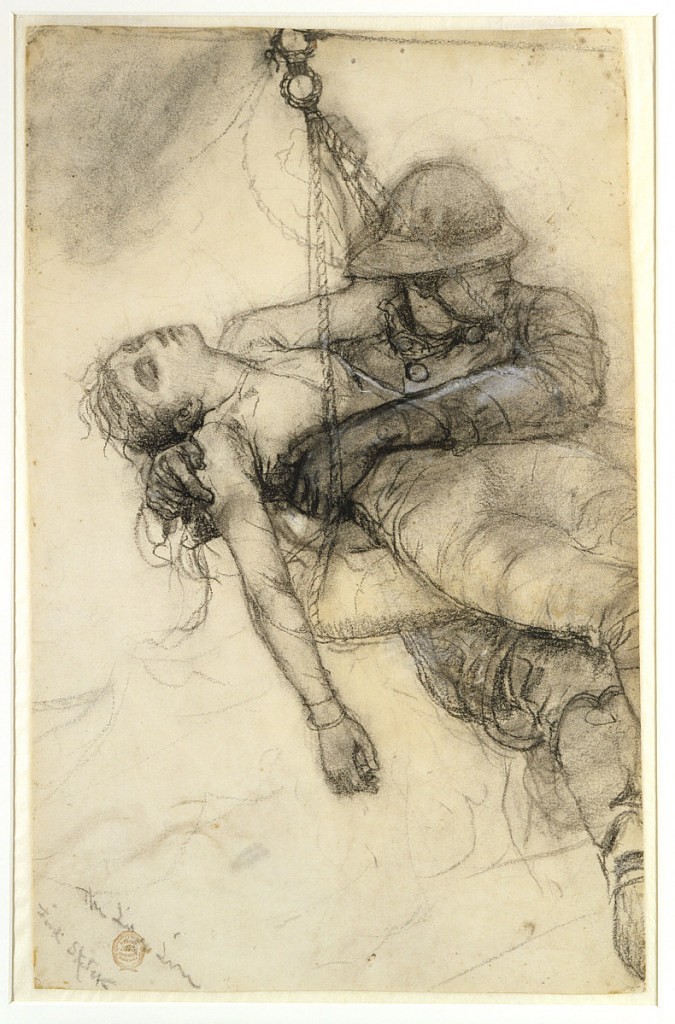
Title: Study for "The Life Line"
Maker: Winslow Homer, American, 1836–1910
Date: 1883–1884
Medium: Charcoal, white chalk on cream wove paper, lined with muslin
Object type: Drawing
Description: A firefighter faces right and holds an unconscious young girl in a gurney as he carries her to safety.  The girl's head rolls back, her right arm hangs down limply and the other clutches a rope.